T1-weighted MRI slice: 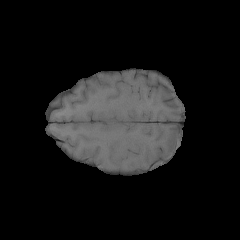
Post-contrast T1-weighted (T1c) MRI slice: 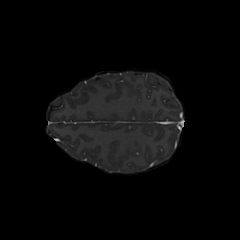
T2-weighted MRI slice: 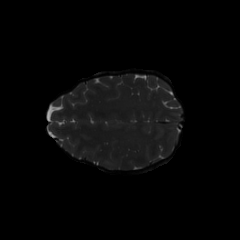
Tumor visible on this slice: no